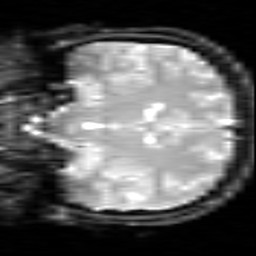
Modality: inplaneT2
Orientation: coronal
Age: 19
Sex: female